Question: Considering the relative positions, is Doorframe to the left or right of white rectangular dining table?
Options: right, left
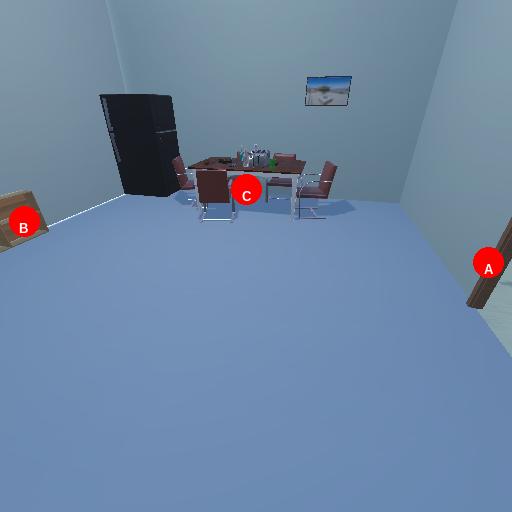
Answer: right